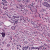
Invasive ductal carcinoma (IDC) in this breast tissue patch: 1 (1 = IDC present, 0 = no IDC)